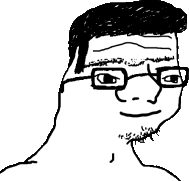
Label: 5_Boomer